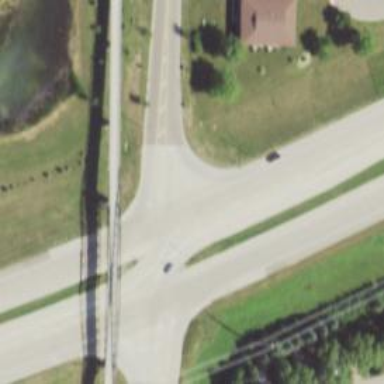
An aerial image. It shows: Trunk link highway.